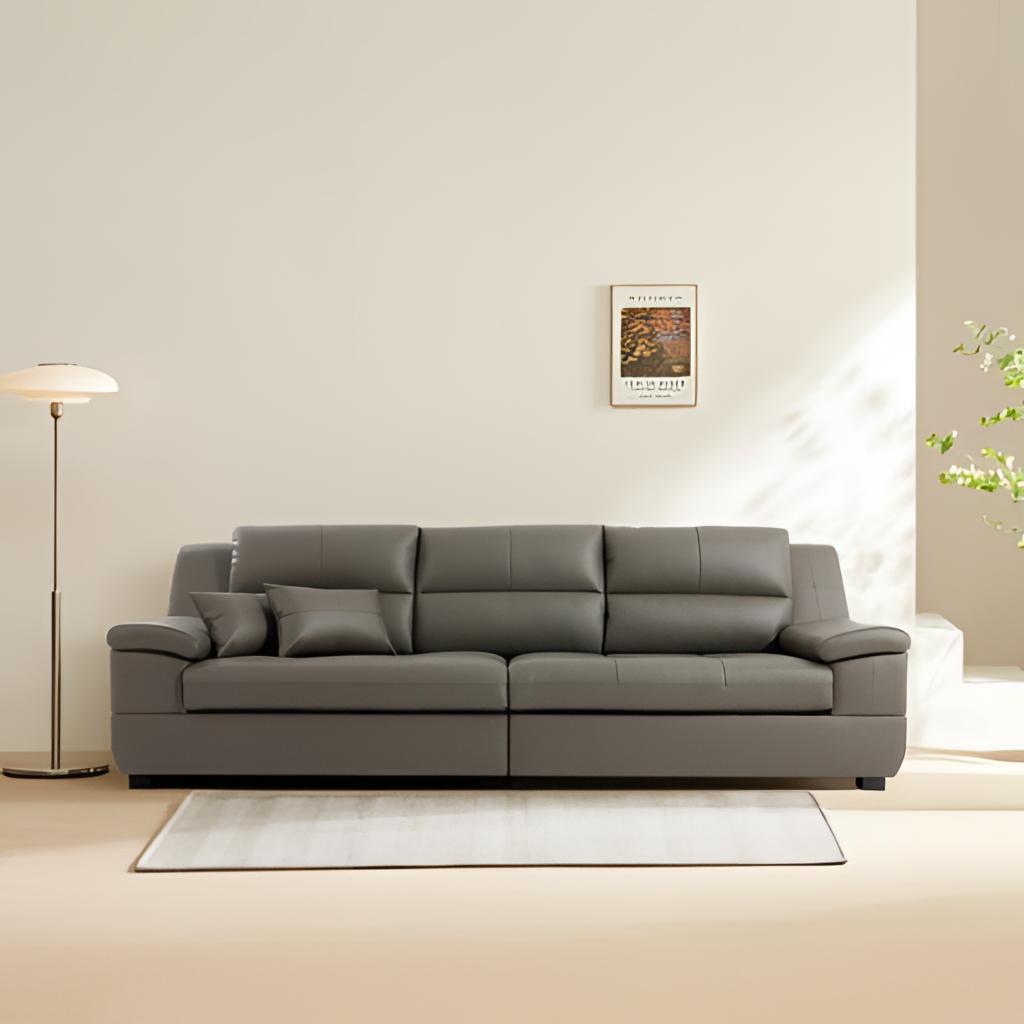
gray leather sofa, living room, paint wallpaper, with solid pattern, contemporary, wood flooring, with solid pattern